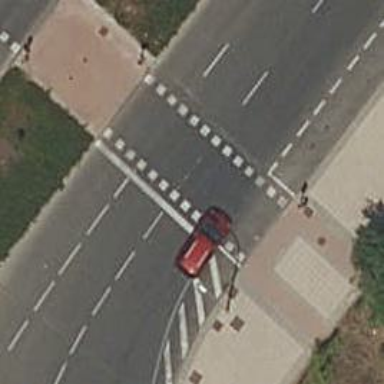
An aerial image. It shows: Road with traffic signals at the crossing.